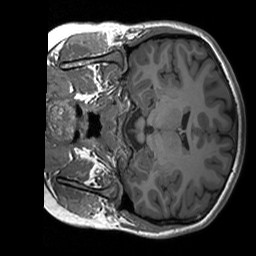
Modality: T1w
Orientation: coronal
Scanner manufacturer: siemens
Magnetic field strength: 3 T
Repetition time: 1.76 s
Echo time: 0.0022 s